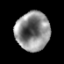
Tissue: prostate
Cell type: T cells
Senescence score: 0.3564
Nuclear area (px): 1292
Mean DAPI intensity: 138.013